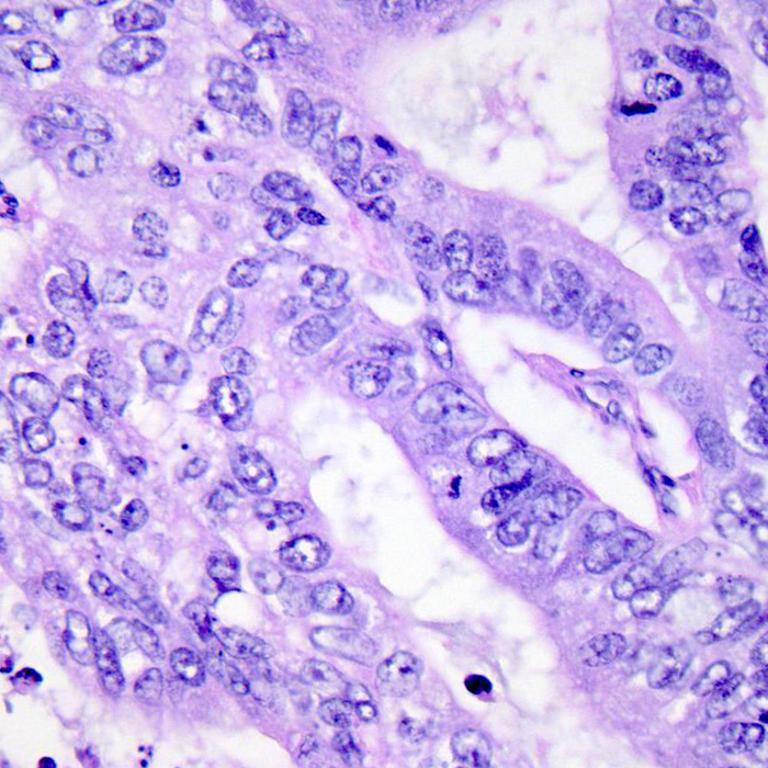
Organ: colon
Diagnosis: adenocarcinomas